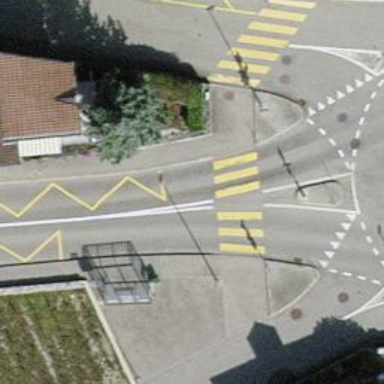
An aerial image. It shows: Zebra crossing on the road.